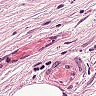
Metastatic tissue present: yes